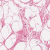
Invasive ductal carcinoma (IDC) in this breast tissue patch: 0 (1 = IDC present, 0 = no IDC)